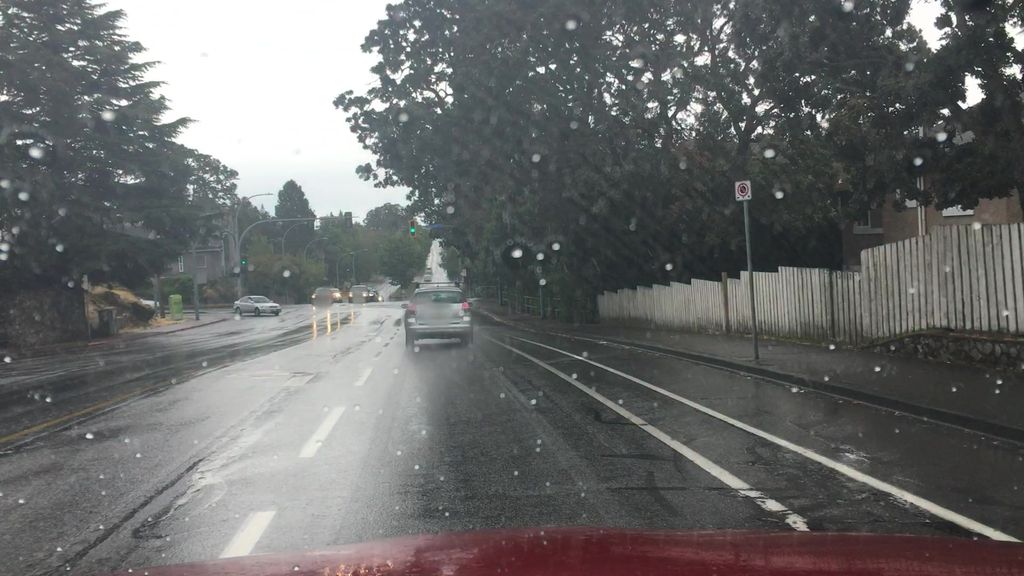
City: victoria